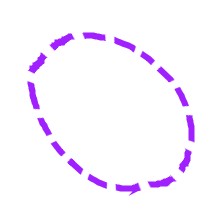
Shape: circle